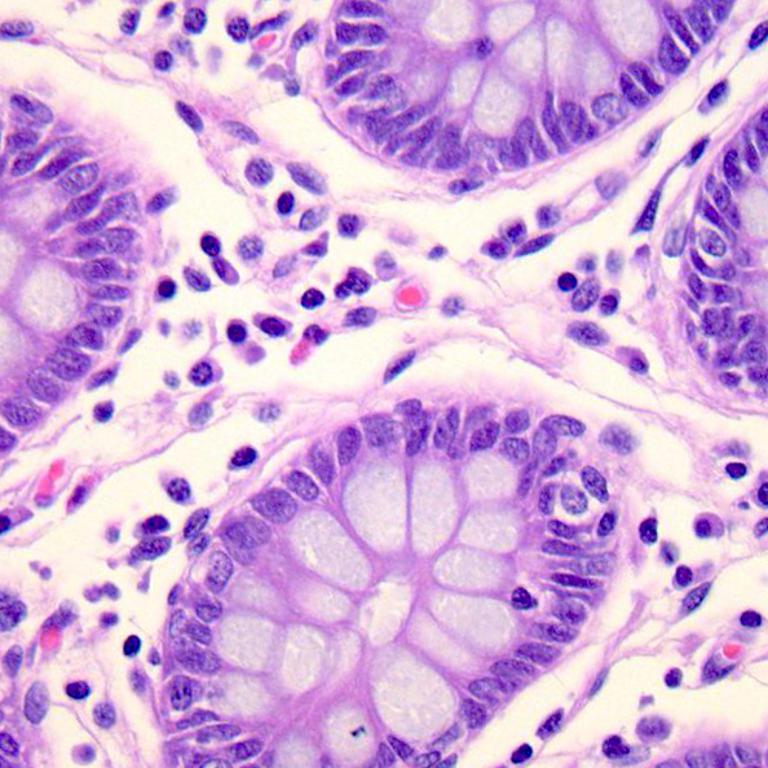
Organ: colon
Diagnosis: benign